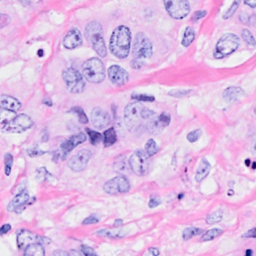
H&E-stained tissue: Breast